四年级 · 度量几何学
已知 $\angle 1+\angle 2=300^{\circ}, \angle 2=35^{\circ}$, 那么 $\angle 1=(\quad)$ 。
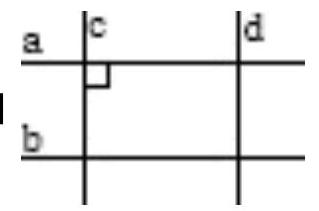
答案: $265^{\circ} / 265$ 度

【分析】已知两个角的和是 $300^{\circ}$, 其中的一个角是 $35^{\circ}$, 利用和减去其中一个角的度数即可求出另一个角的度数。

【详解】因为 $\angle 1+\angle 2=300^{\circ}, \angle 2=35^{\circ}$,所以 $\angle 1=300^{\circ}-35^{\circ}=265^{\circ}$ 。

【点睛】本题考查了角的大小计算, 关键是由已知条件得到角的和差关系。10.答案:  $\perp$

【分析】

如图所示, 在同一个平面内, $a / / b, a \perp c$, 则 $b \perp c 。 c / / d$, 则 $b \perp d$ 。即同一平面内, 两条直线互相平行，其中一条直线与第三条直线互相垂直，则另一条直线也与第三条直线互相垂直。

【详解】由分析得：

若 $\mathrm{a} / / \mathrm{b}, \mathrm{c} / / \mathrm{d}, \mathrm{a} \perp \mathrm{c}$, 那么 $\mathrm{b} \perp \mathrm{d}$ 。

【点睛】熟练掌握平行和垂直的定义是解决本题的关键, 画图能帮助学生更好的理解。
解析: 答案:  $265^{\circ} / 265$ 度

【分析】已知两个角的和是 $300^{\circ}$, 其中的一个角是 $35^{\circ}$, 利用和减去其中一个角的度数即可求出另一个角的度数。

【详解】因为 $\angle 1+\angle 2=300^{\circ}, \angle 2=35^{\circ}$,所以 $\angle 1=300^{\circ}-35^{\circ}=265^{\circ}$ 。

【点睛】本题考查了角的大小计算, 关键是由已知条件得到角的和差关系。10.答案:  $\perp$

【分析】

如图所示, 在同一个平面内, $a / / b, a \perp c$, 则 $b \perp c 。 c / / d$, 则 $b \perp d$ 。即同一平面内, 两条直线互相平行，其中一条直线与第三条直线互相垂直，则另一条直线也与第三条直线互相垂直。

【详解】由分析得：

若 $\mathrm{a} / / \mathrm{b}, \mathrm{c} / / \mathrm{d}, \mathrm{a} \perp \mathrm{c}$, 那么 $\mathrm{b} \perp \mathrm{d}$ 。

【点睛】熟练掌握平行和垂直的定义是解决本题的关键, 画图能帮助学生更好的理解。